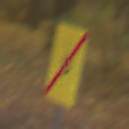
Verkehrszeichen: EndeUmleitung
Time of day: Midday
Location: Outdoor (Nature)
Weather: Overcast
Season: NotSpecified
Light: Natural